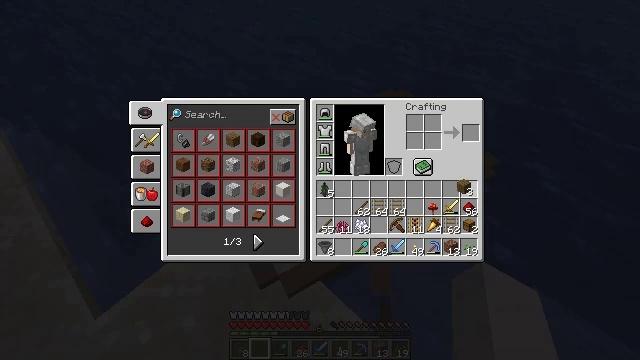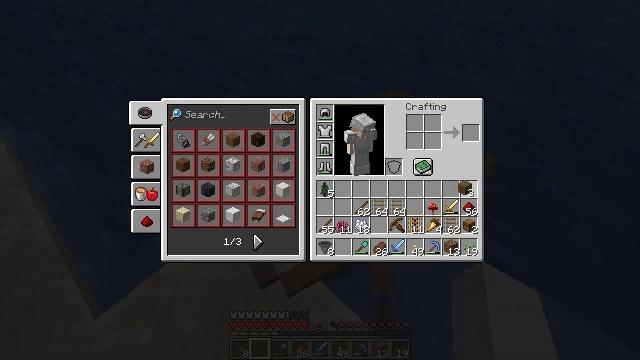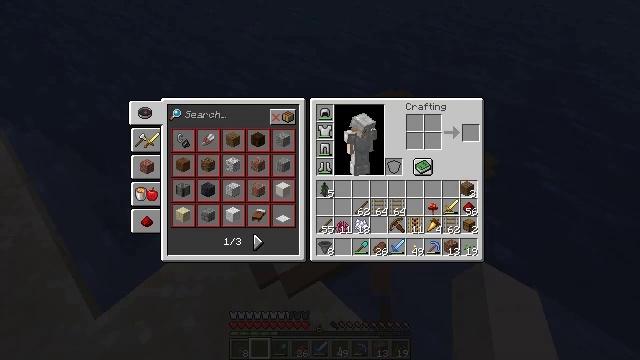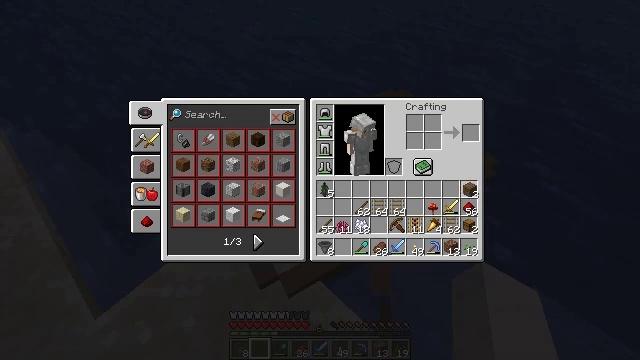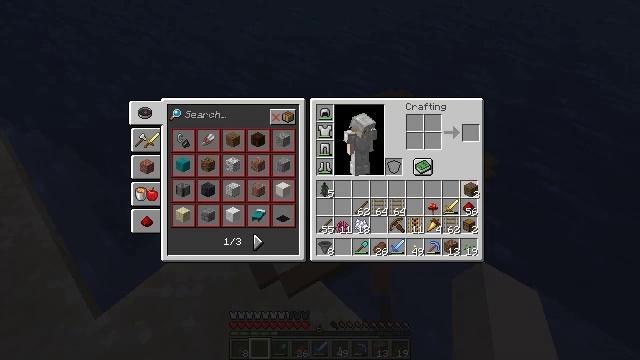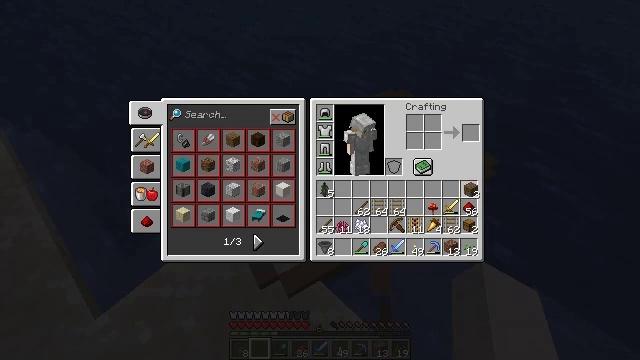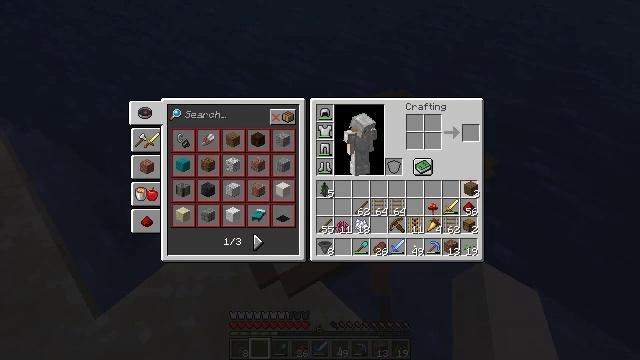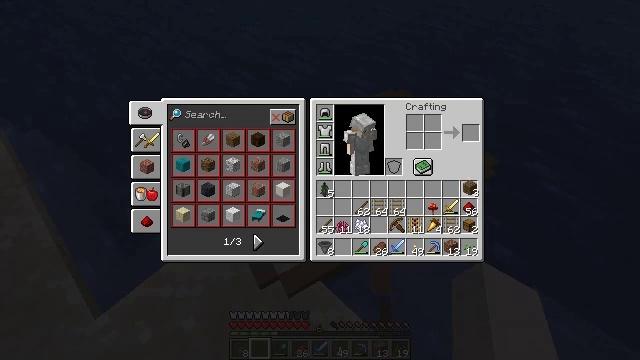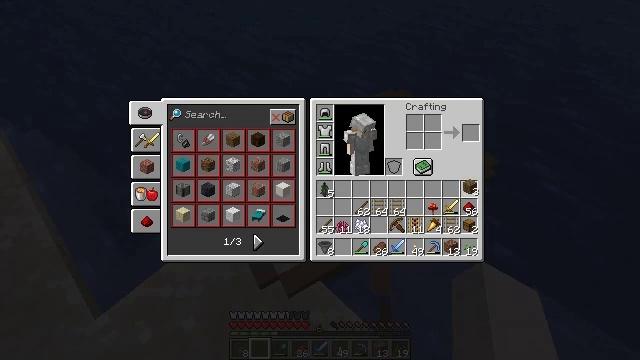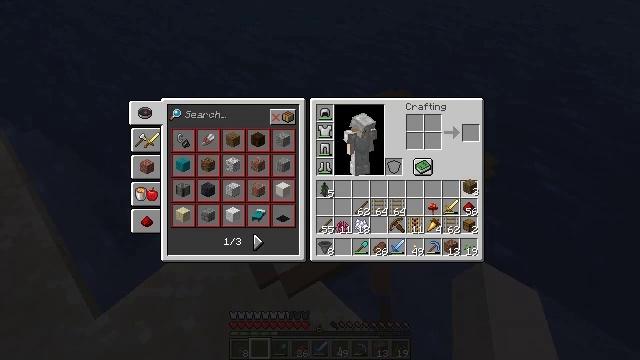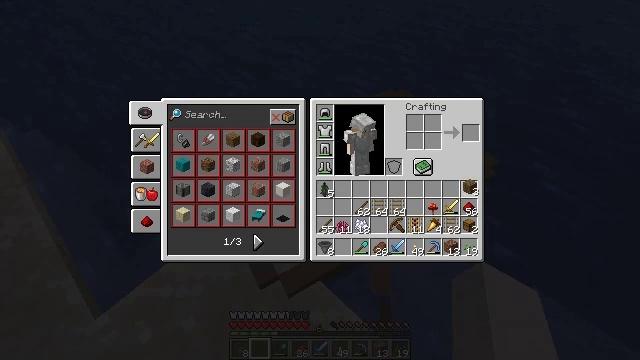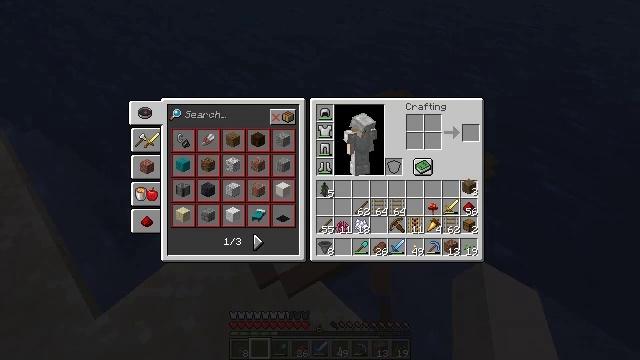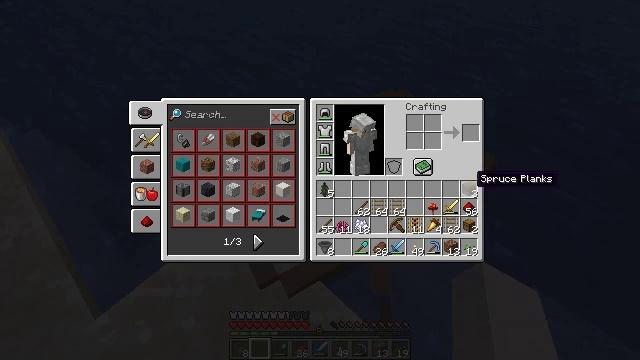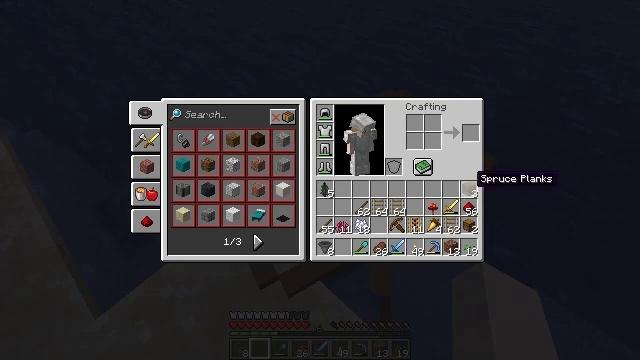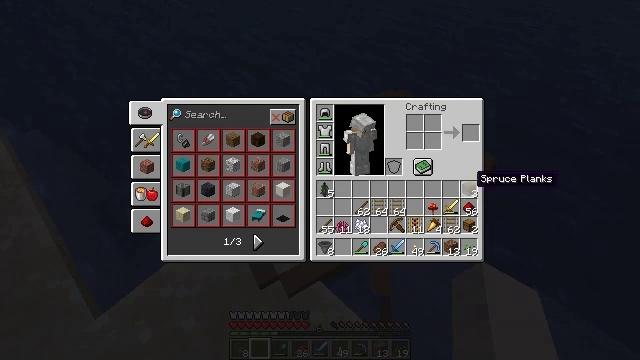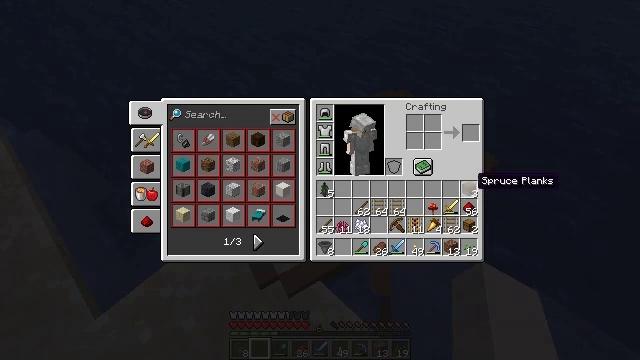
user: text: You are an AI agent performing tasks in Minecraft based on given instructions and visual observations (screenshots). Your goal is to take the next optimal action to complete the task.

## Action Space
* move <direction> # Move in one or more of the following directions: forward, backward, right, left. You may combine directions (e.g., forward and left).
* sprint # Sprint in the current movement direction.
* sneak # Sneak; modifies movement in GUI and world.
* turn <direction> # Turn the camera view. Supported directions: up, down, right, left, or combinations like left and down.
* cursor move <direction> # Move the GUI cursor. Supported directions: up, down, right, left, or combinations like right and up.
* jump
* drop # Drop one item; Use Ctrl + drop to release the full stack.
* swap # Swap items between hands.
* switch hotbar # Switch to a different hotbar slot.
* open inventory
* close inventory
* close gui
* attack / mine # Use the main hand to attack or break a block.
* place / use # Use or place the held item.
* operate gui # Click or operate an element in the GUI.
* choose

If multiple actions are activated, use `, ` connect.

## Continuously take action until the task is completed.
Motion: motion action
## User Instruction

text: Collect the cactus block.
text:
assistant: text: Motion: no_op
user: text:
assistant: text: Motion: no_op
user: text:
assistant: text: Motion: no_op
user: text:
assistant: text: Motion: no_op
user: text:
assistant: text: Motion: no_op
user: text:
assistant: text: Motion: no_op
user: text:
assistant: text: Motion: no_op
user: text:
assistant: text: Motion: no_op
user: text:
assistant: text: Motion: attack / mine
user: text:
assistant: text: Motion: attack / mine
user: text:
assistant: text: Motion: attack / mine
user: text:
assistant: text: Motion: no_op
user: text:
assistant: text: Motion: no_op
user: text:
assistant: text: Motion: no_op
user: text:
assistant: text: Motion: no_op
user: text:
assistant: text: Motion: turn down
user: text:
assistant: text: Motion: no_op
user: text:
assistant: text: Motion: no_op
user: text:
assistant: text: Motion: no_op
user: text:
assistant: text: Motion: no_op
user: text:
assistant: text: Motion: no_op
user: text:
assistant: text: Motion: no_op
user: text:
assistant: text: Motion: no_op
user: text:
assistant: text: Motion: no_op
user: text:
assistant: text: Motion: no_op
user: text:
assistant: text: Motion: no_op
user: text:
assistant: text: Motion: no_op
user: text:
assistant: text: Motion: no_op
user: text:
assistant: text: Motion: no_op
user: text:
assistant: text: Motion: no_op